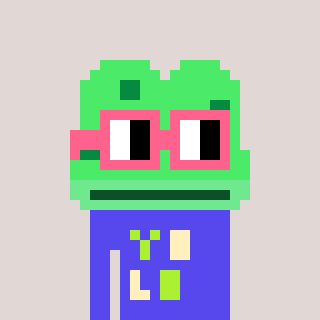
a pixel art character with square pink glasses, a frog-shaped head and a computerblue-colored body on a warm background